Breast ultrasound image
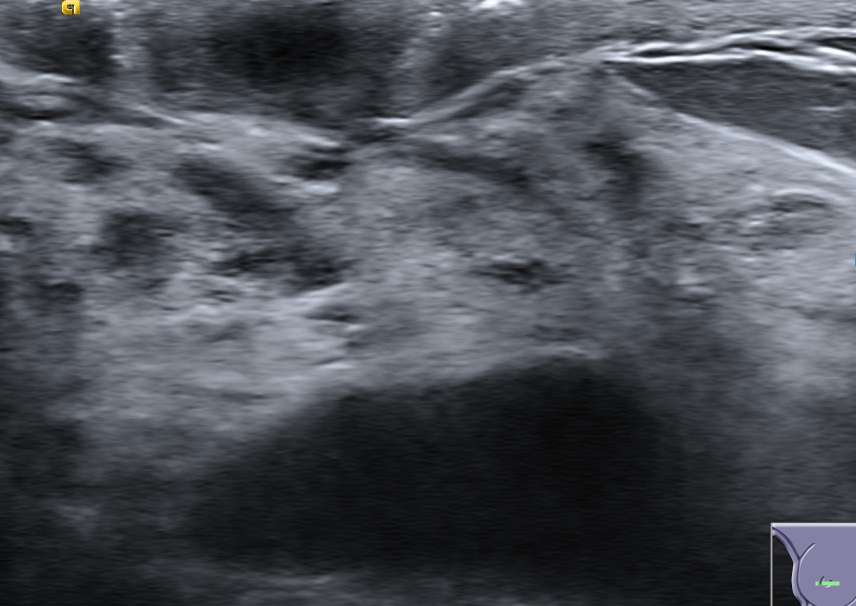
Diagnosis: benign